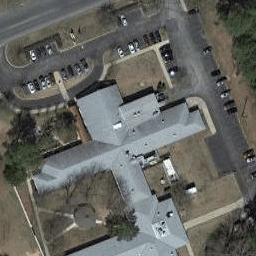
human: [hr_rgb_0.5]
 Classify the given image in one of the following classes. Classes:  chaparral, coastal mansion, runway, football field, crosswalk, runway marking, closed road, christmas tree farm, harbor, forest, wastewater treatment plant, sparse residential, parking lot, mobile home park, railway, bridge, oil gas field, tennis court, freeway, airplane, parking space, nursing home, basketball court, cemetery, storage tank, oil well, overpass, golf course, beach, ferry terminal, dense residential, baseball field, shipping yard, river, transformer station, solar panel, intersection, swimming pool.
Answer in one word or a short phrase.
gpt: nursing home